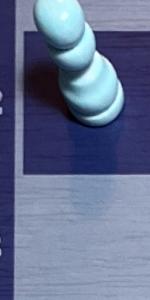
Label: Empty